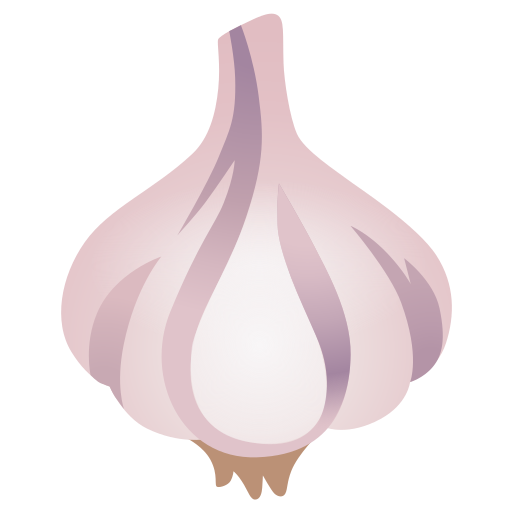
Emoji: 🧄